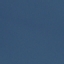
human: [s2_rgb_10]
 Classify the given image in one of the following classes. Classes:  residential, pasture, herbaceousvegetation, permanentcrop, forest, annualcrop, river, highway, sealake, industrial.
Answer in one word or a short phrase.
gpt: SeaLake